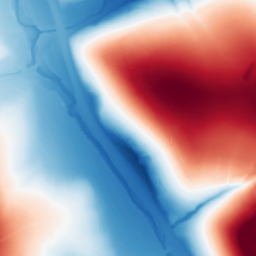
Category: classical
Decomposition family: gaussian
Decomposition parameters: sigma: 100
Upsampling method: lanczos
Upsampling parameters: scale: 2
Upsampling scale: 2